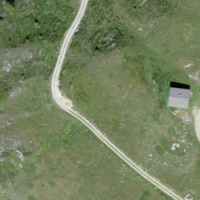
EUNIS habitat code: 26
Species observed at this site:
Trifolium pratense